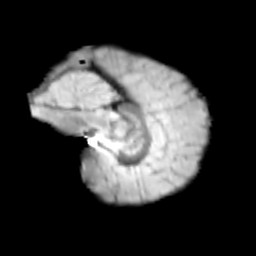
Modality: T2w
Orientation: sagittal
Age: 10
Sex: male
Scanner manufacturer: siemens
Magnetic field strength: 3 T
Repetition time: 3.8 s
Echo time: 0.07 s